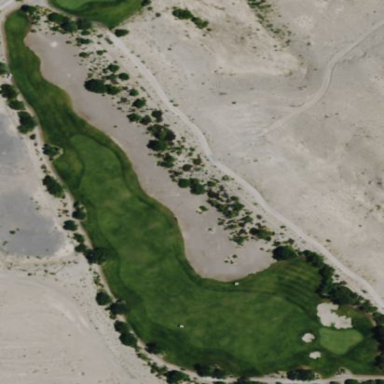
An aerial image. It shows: Area with grass used as rough in golf course.